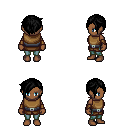
a pixel art fantasy rpg character, female body template, human, dark skin, leather chest armor, teal pants, black pixie cut hairstyle, cloth bracers, four views (front, back, left, right), 2x2 character sprite sheet, small pixel art, hard edges, no anti-aliasing